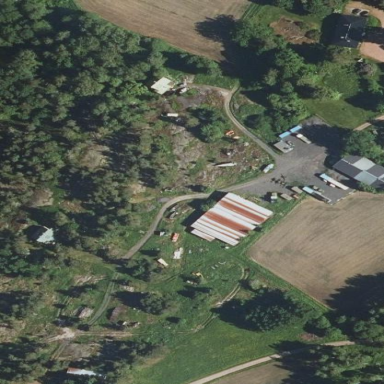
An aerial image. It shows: Farmyard area.